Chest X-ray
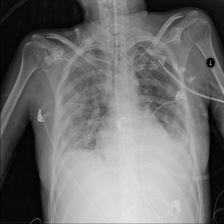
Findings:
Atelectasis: negative
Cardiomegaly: negative
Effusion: positive
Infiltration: negative
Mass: negative
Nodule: negative
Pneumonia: negative
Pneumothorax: negative
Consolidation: negative
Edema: negative
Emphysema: negative
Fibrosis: negative
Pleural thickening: negative
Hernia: negative